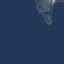
Label: SeaLake